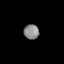
Tissue: prostate
Cell type: Myeloid cells
Senescence score: 0.3406
Nuclear area (px): 213
Mean DAPI intensity: 141.624